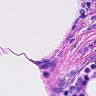
Metastatic tissue present: no